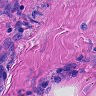
Metastatic tissue present: no